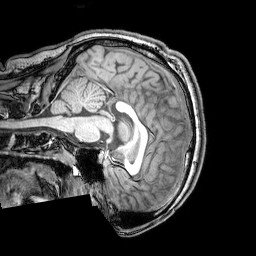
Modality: T1w
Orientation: sagittal
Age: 22
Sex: male
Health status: healthy
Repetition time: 0.081 s
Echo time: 0.037 s